Question:
I have an example of a simple network represented as an adjacency matrix.
I am trying to find the degree of each node/vertex (person)
As defined, the degree of a node is the number of connections it has to other nodes. By convention, in a directed (i.e. asymmetric) matrix, the sender of a tie is the row and the target of the tie is the column.
The adjacency matrix (with 1's on the diagonal):
'''
matrix(c(1,0,1,0,1,1,1,0,1,1,1,1,0,0,1,1), ncol = 4)
'''
The result should be:
Bob: 2
Carol: 2
Ted: 3
Alice: 1
I tried to solve this writing a function, but it does not give a correct result (Carol = 1, not 2)
'''
degree_centralty <- function(x) rowSums(x != 0)-1
'''
Am I doing something wrong?
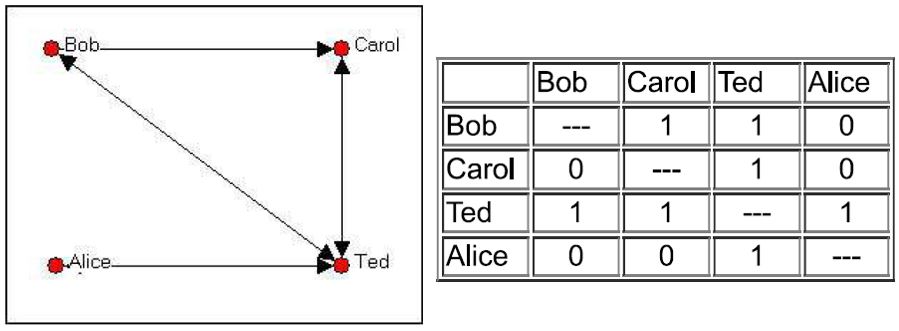
Answer: By using 'rowSums' or 'colSums' you would count only one kind of connection. What you want is the union of the two and that can be found as follows:
'''
degree_centralty <- function(x) rowSums(x + t(x) != 0) - 1
degree_centralty(A)
# [1] 2 2 3 1
'''
where now 'x + t(x)' is a symmetric matrix.